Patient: sex M, age 57
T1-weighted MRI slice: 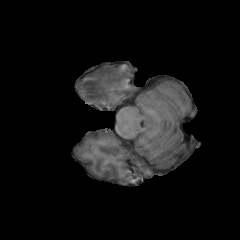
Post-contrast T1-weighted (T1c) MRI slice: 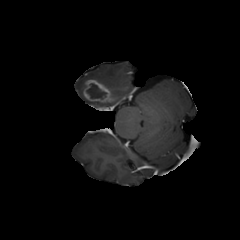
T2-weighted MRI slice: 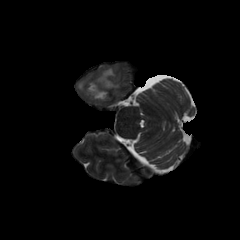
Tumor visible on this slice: yes
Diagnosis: Glioblastoma, IDH-wildtype
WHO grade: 4